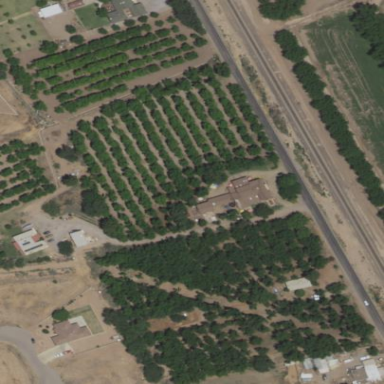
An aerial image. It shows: Orchard.